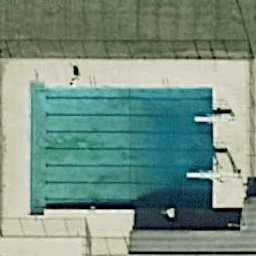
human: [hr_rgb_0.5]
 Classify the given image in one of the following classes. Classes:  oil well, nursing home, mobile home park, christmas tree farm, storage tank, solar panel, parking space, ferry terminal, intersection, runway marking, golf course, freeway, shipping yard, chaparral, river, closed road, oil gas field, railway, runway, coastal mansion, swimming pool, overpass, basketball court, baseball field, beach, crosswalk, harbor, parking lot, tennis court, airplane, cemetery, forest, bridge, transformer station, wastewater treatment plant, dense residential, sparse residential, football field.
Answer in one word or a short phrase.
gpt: swimming pool